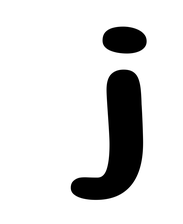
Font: Gluten_Medium